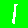
Digit: 1